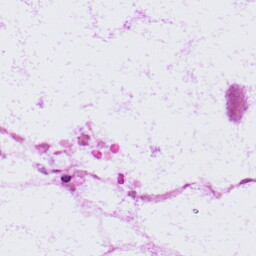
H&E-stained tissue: LymphNode